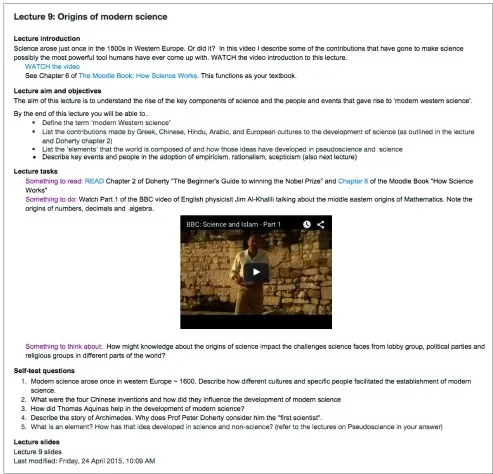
Example of a web page that accompanies one of the lectures. . The same structure every week to create expectations of learning activity. The students are directed to
the video BBC: Science and Islam - Part 1 in "Something to Do".
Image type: medical_photograph (skin_photograph)